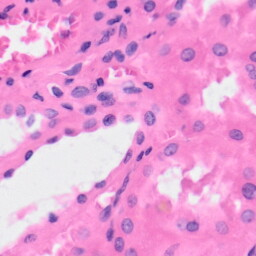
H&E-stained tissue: Kidney